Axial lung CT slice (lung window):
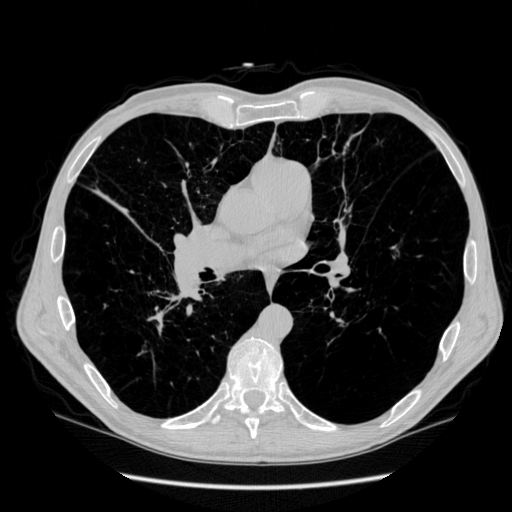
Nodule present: no